Question: I'm having a problem creating custom report. Is there an option to filters to ad 'or' not only 'and' other Page. Actually I need to trace the every page that starts with www.web.com/page1/ but I haw also a multi language page so can bi a www.web.com/en/page1/ or www.web.com/ge/page1/ or www.web.com/fr/page1/ and so on with eight different languages. Is there way to trace them all with one report?
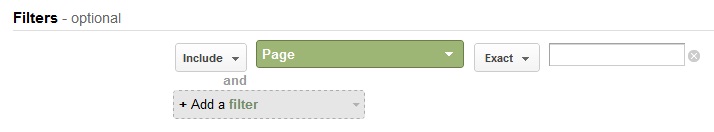
Answer: Just had to do this myself. Here's what to do for the filter:
(1) For the first field, set .
(2) For the second field, set .
(3) For the third field, set .
(4) For the fourth field, enter a regular expression that matches all of the OR clauses you need to filter on and nothing else. In the case of your example (assuming all your language codes are 2 characters):
'''
^/[A-Za-z]{2}/page1/$
'''
This will match everything on your website that has two characters where the language code is located in your question.
Another option is to filter out exact values. You can also do this with a regex. To include the "en" and "fr" language codes only:
'''
^/en/page1/$|^/fr/page1/$
'''
Notice that the pipe character is used as an OR statement between two complete regular expressions here.
Hope this helps anyone else doing this!